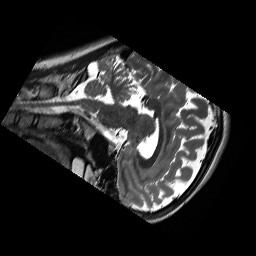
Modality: T2w
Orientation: sagittal
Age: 20
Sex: female
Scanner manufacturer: siemens
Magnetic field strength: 3 T
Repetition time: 13.52 s
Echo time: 0.088 s